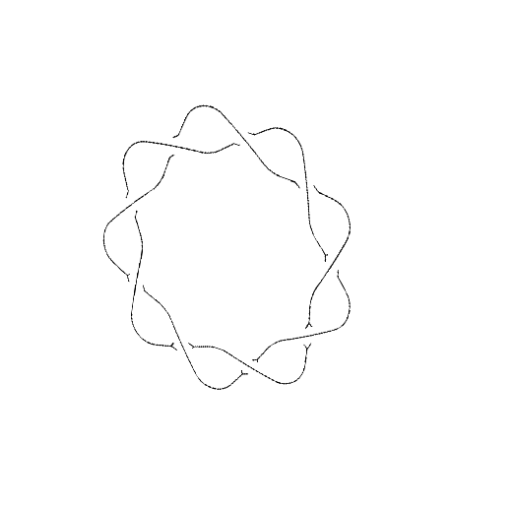
Crossing number: 9